Interaction volume radius: 5 \u00c5
Interaction volume height: 15 \u00c5
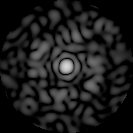
Disorder parameter: 0.8315